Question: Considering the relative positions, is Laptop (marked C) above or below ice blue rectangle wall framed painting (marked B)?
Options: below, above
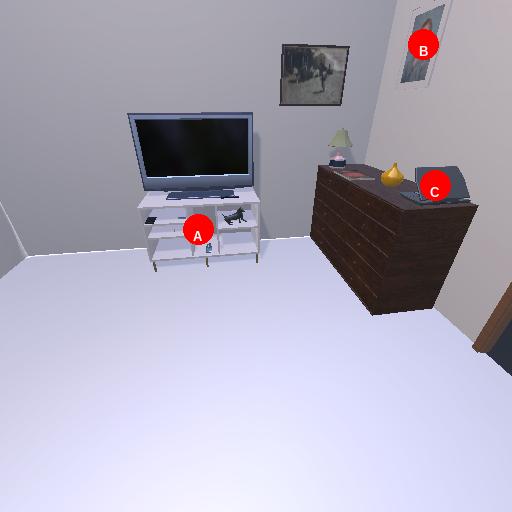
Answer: below